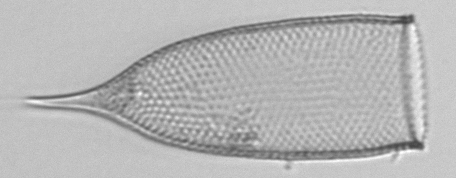
Label: Favella